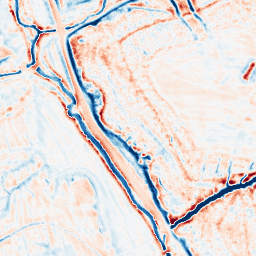
Category: edge_preserving
Decomposition family: bilateral
Decomposition parameters: d: 15
sigma_color: 50
sigma_space: 25
Upsampling method: regularized
Upsampling parameters: scale: 2
lambda_reg: 0.001
Upsampling scale: 2